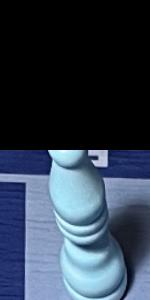
Label: Bishop_White